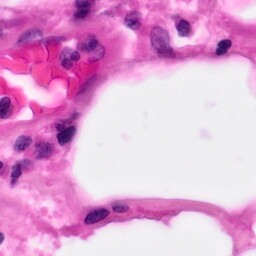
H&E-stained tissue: Pancreatic